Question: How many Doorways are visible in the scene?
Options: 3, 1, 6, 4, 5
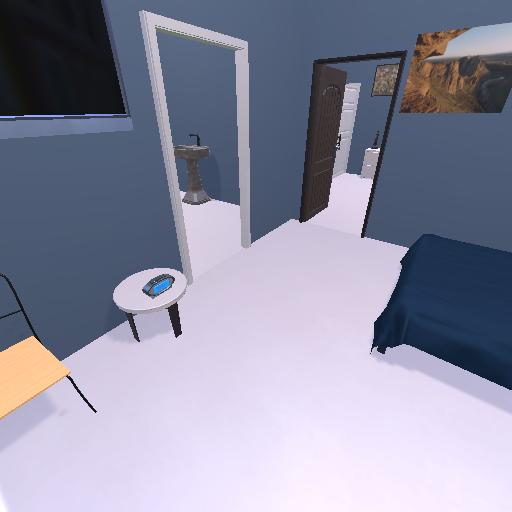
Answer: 3